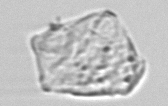
Label: detritus_transparent